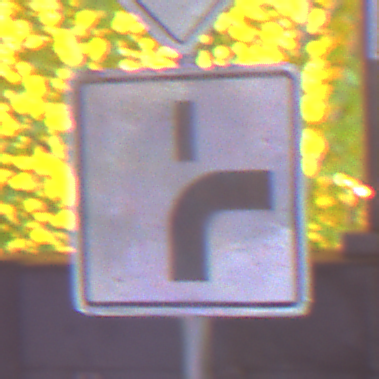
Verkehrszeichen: VerlaufVorfahrtsstrasse8
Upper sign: Vorfahrtsstrasse
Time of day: Night
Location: Outdoor (Urban)
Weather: PartlyCloudy
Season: NotSpecified
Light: Natural